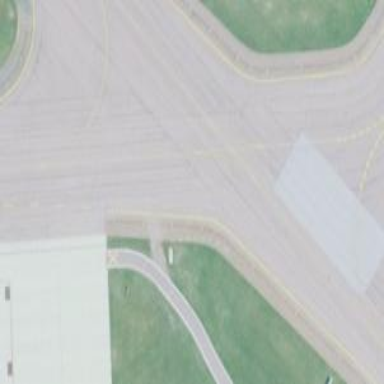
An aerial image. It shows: Image of taxiway at airport.